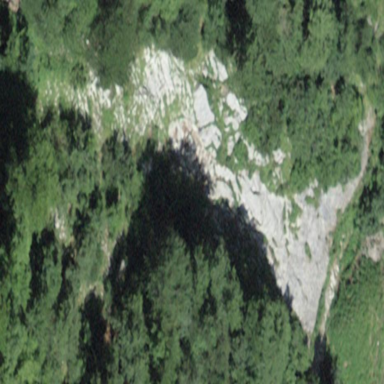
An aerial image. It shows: Landscape of bare rock.